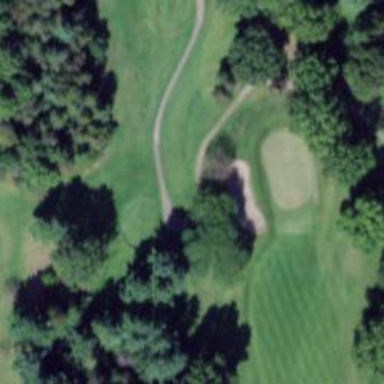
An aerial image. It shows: Path for both road and golf.